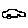
Label: car